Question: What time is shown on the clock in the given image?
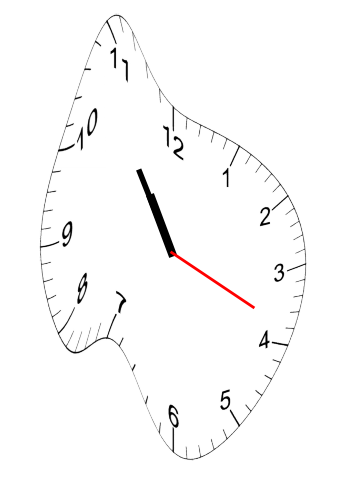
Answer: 10:54:19